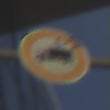
Verkehrszeichen: VerbotFuerKraftfahrzeugeUeberDreiKommaFuenfTonnen
Umgebung: Outdoor, Urban
Tageszeit: MorningAfternoon
Wetter: PartlyCloudy
Licht: Natural
Jahreszeit: NotSpecified
Kontrast: HighContrast